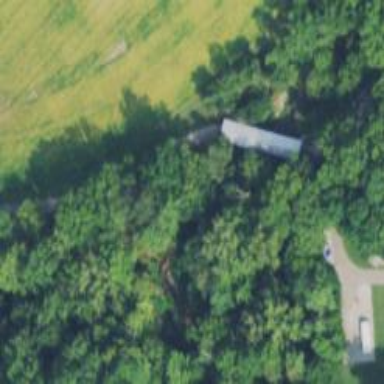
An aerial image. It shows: Covered bridge on unclassified road.